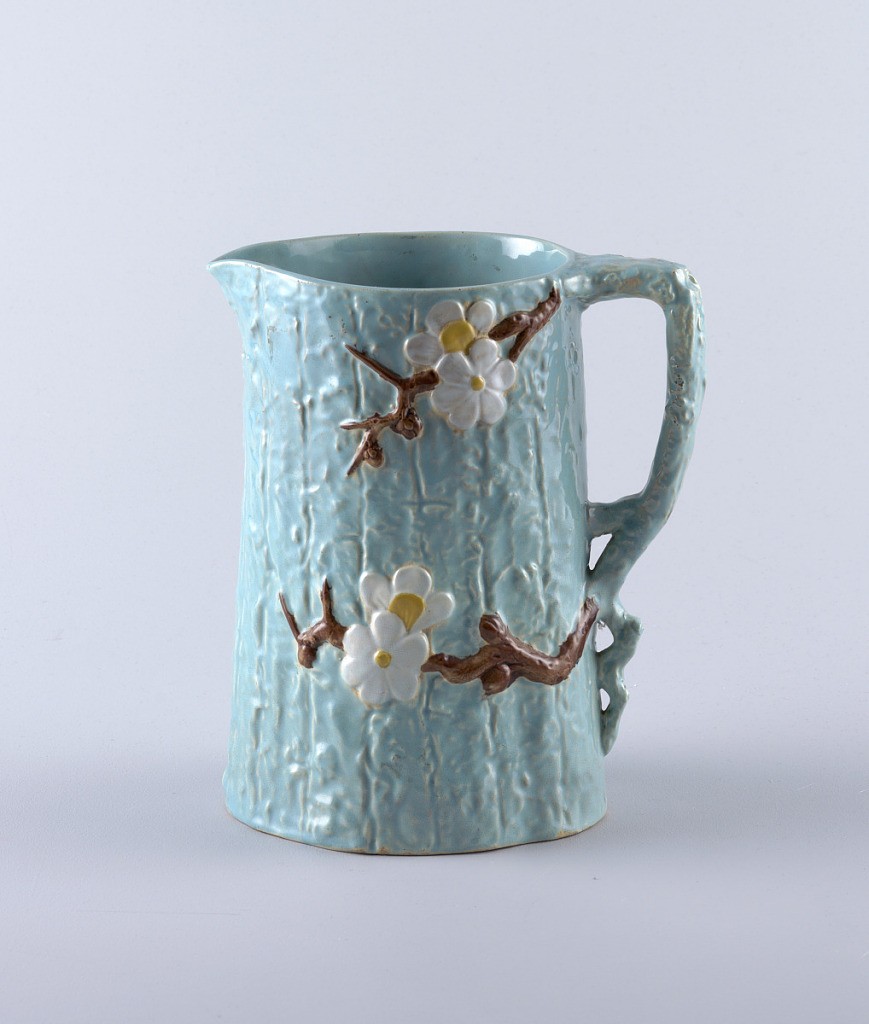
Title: Pitcher
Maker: Holdcroft
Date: ca. 1870–80
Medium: Molded and glazed earthenware
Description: Tall picture with oval section. Molded exterior to resemble tree trunk with prunus branch and blossoms. Glazed pale blue interior and exterior. Handle in the form of a gnarled branch.